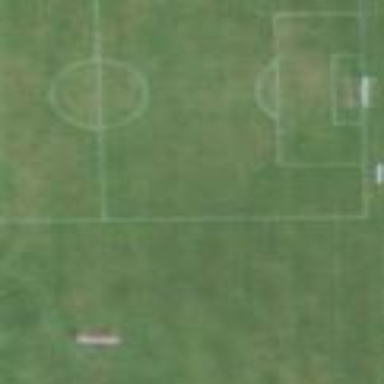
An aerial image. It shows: Soccer pitch for leisureland activities.